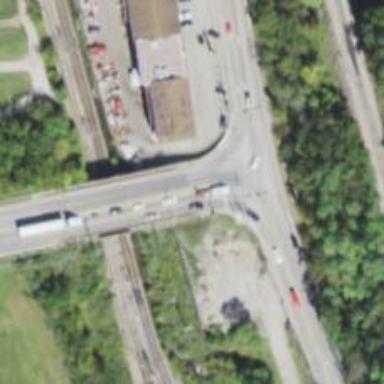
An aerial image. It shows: Primary highway with bridge.